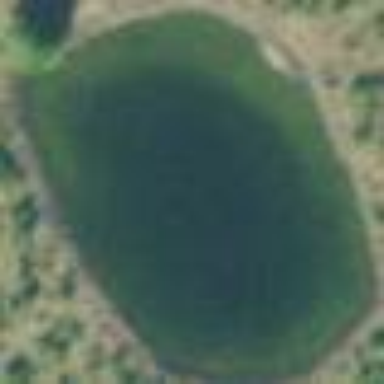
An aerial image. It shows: Peaceful pond surrounded by nature.